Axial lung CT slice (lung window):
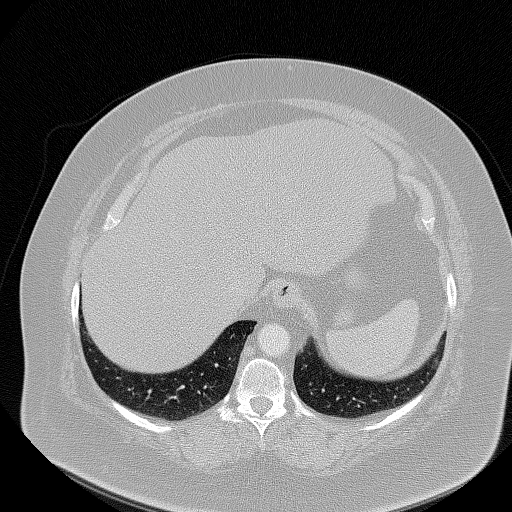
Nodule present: no